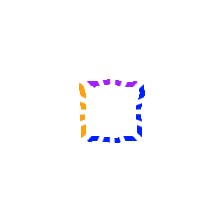
Shape: square